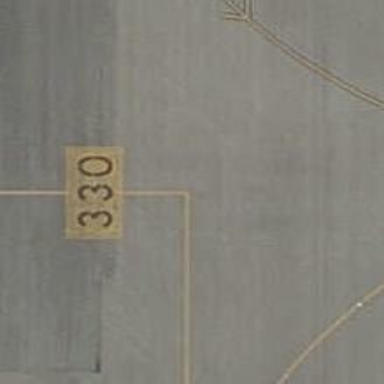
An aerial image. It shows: Airport parking position.